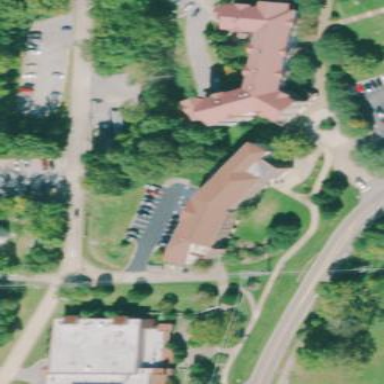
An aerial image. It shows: Dormitory building.